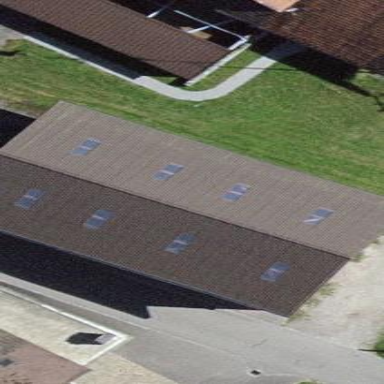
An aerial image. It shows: Shed building.